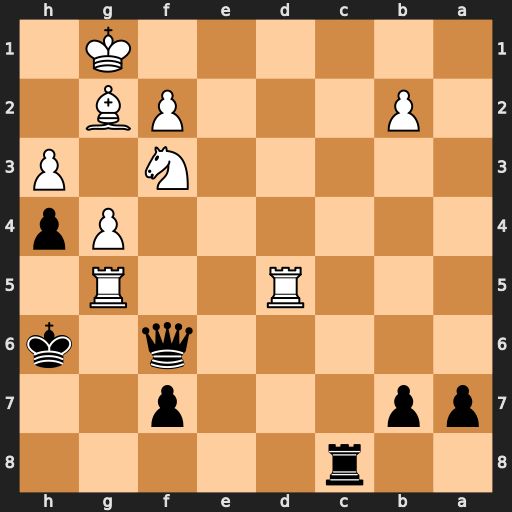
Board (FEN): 2r5/pp3p2/5q1k/3R2R1/6Pp/5N1P/1P3PB1/6K1
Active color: b
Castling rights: -
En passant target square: -
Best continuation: Rc1+ Bf1 Qxf3 Rh5+ Kg7